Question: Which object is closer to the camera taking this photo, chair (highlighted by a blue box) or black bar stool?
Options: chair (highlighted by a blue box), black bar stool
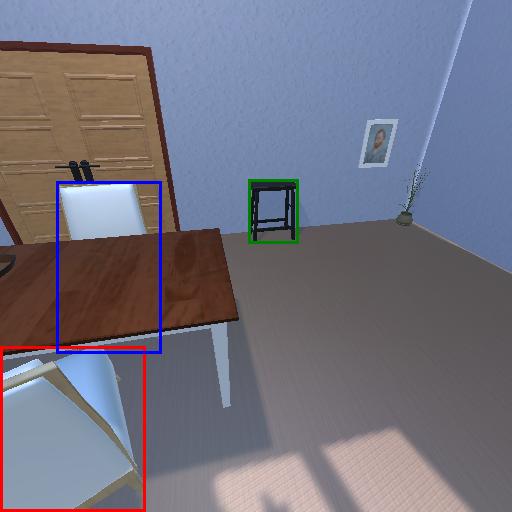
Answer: chair (highlighted by a blue box)